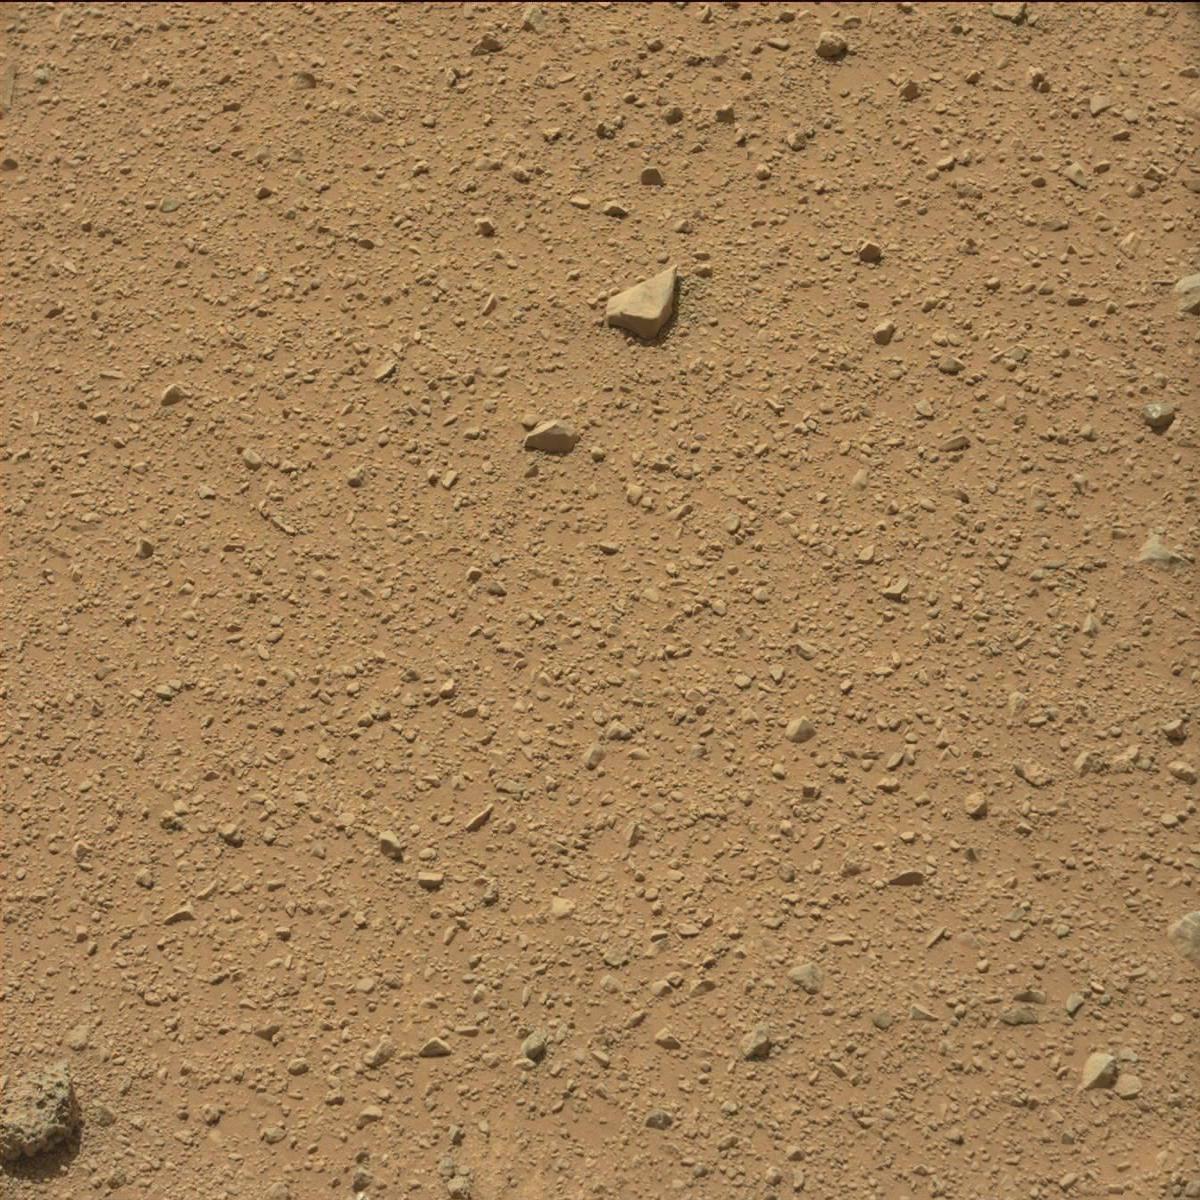
Terrain classes present: Bedrock, Rock, Sand / Soil